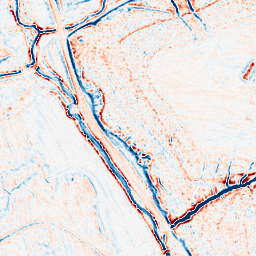
Category: edge_preserving
Decomposition family: bilateral
Decomposition parameters: d: 9
sigma_color: 75
sigma_space: 100
Upsampling method: sinc_blackman
Upsampling parameters: scale: 2
kernel_size: 4
Upsampling scale: 2